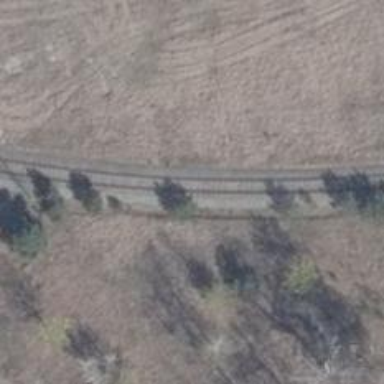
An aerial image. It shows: Railway spur service.